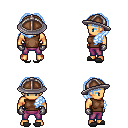
a pixel art fantasy rpg character, male body template, human, tanned skin, brown sleeveless shirt, magenta pants, white cyan princess hairstyle, chain helm, metal gloves, gray slippers, four views (front, back, left, right), 2x2 character sprite sheet, small pixel art, hard edges, no anti-aliasing